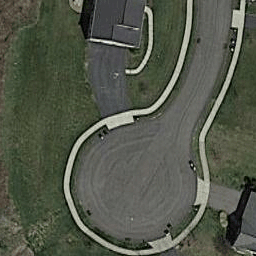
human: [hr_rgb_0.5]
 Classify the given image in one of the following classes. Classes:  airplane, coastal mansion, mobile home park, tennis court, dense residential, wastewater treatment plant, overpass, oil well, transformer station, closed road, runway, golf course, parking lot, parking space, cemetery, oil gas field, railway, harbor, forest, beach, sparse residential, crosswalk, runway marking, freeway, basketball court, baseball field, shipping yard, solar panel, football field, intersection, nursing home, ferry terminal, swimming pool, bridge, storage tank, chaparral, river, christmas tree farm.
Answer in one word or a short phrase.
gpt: closed road